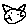
Label: cat